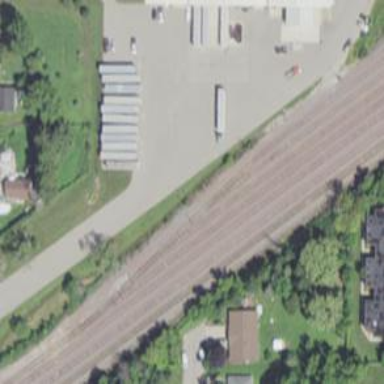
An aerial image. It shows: Railway spur service.